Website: crate-barrel
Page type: account-selection
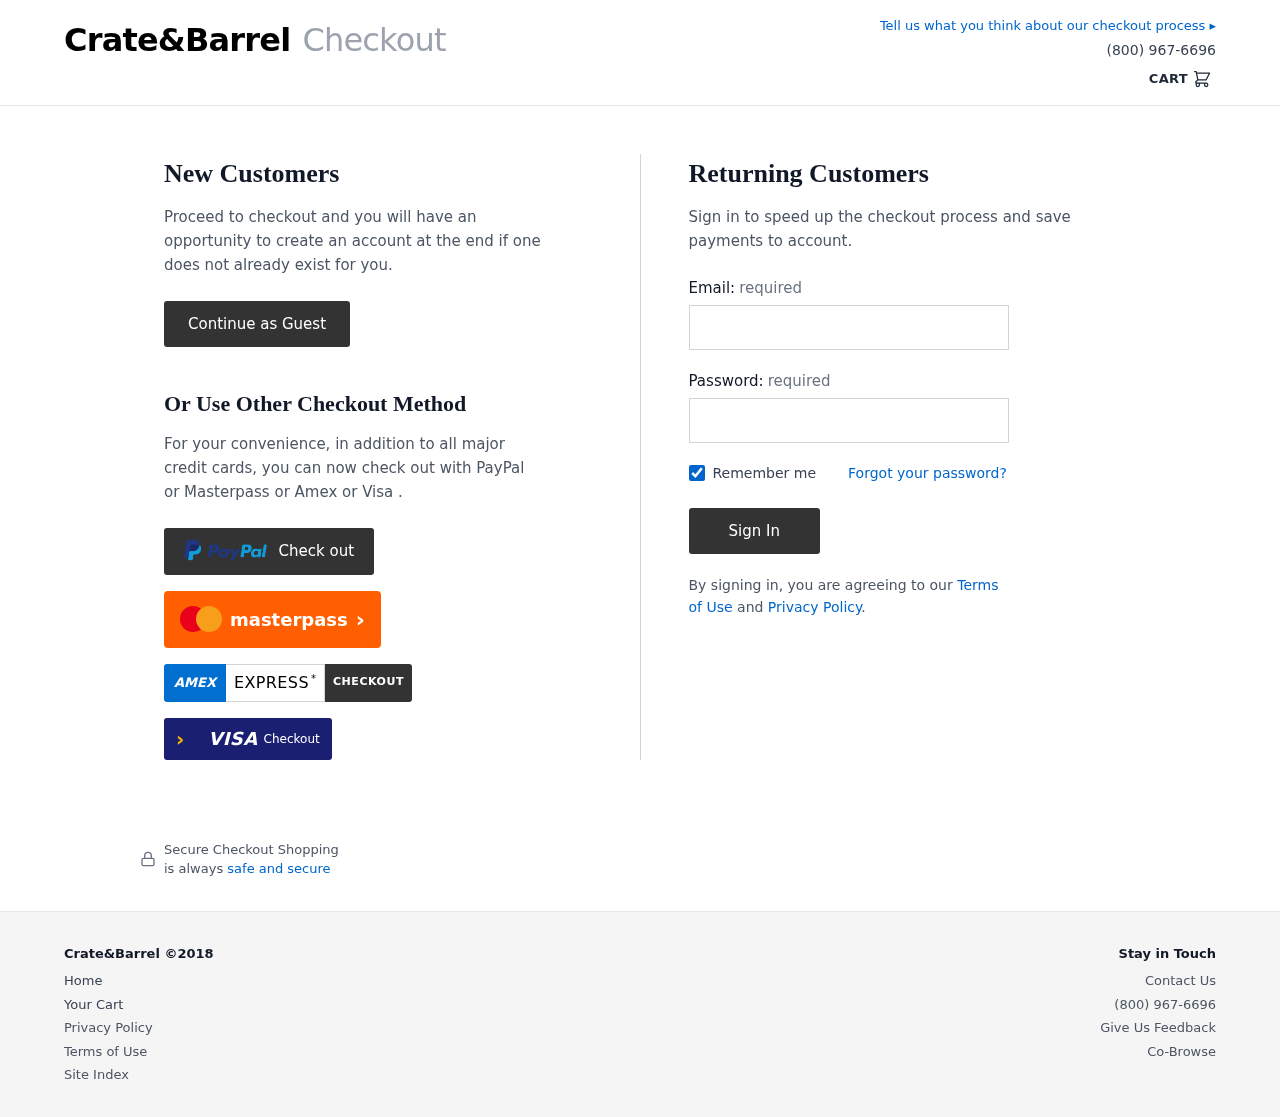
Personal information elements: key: PII_LOGIN_USERNAME
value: christopher4628